Field crop: maize
Growth stage: 2
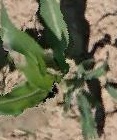
Species: maize